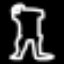
Label: frog